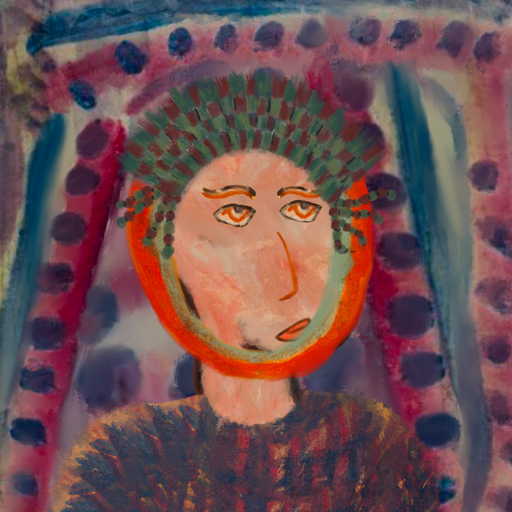
Background: HillGirl, Head And Neck Side: Roy_Bahadur, Face Side: Experience, Bust: In_The_Sun, Hair Side: Sisters, Head Accessory: After_Raid_Crown, Second Necklace: Blank, Necklace: Blank, Baby: Blank